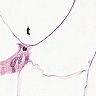
Metastatic tissue present: no